A time-domain vibration trace from a rotating-machine test bench is shown. Determine the machine's mechanical condition. Answer with exactly one of: normal, misalignment, unbalance, looseness.
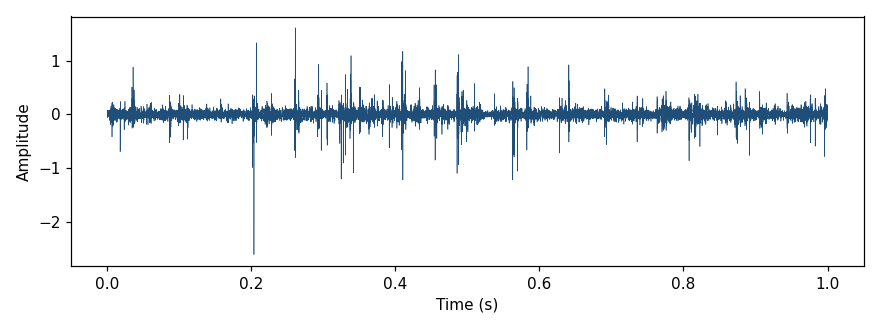
Answer: normal